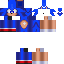
A male human skin with dark skin, wearing brown long hair dressed in a blue hoodie and red pants, featuring a closed mouth.